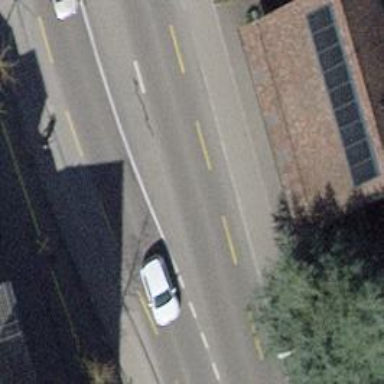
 featuring sidewalks on both sides and designated cycle lane."